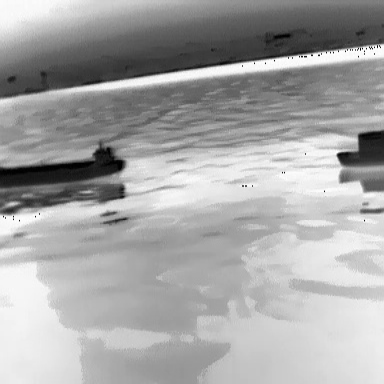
There are two objects shown in the infrared image, including a liner, and a fishing_boat.